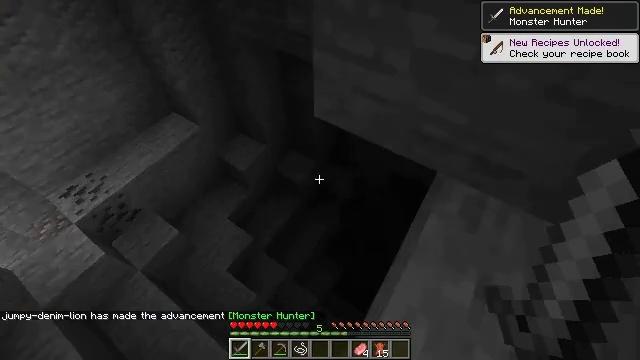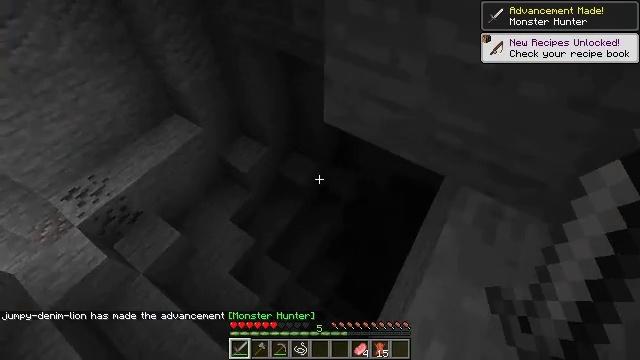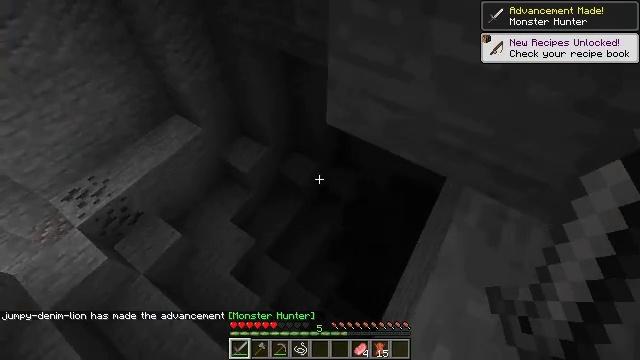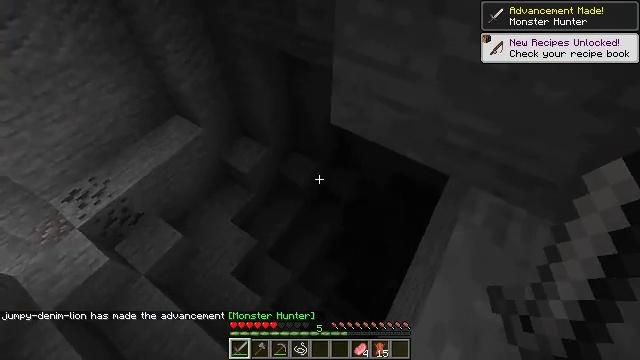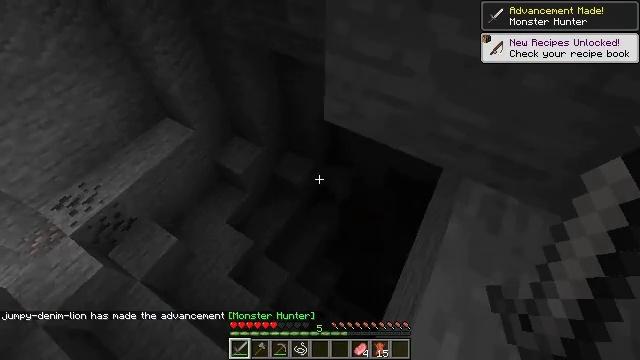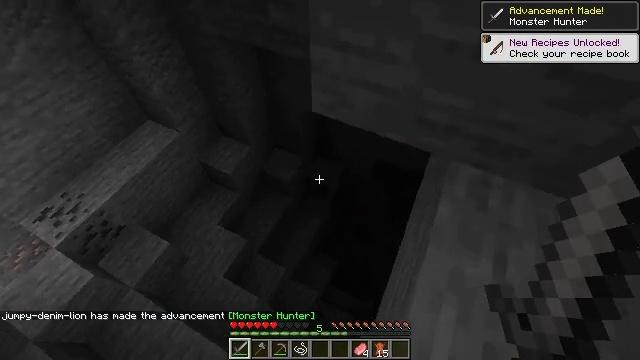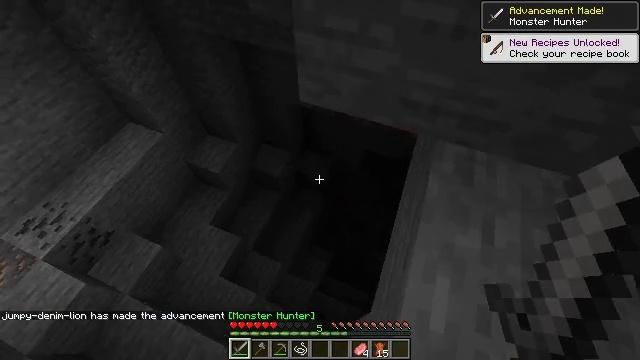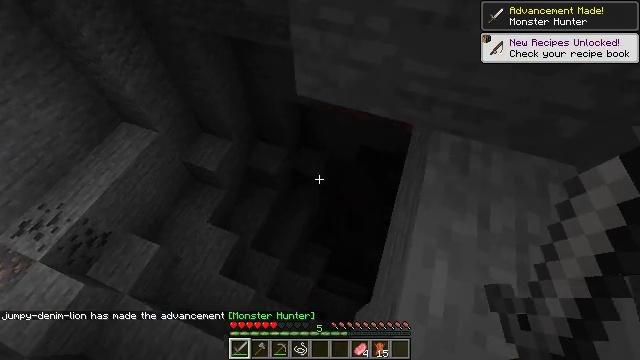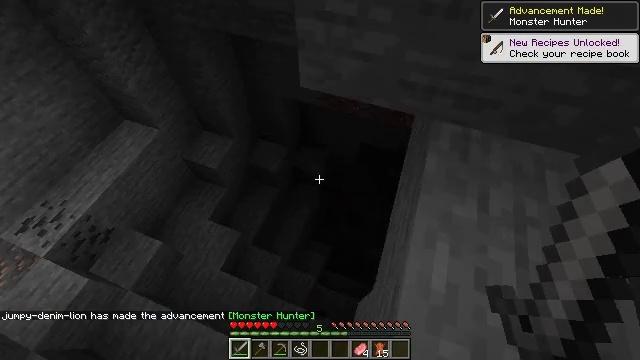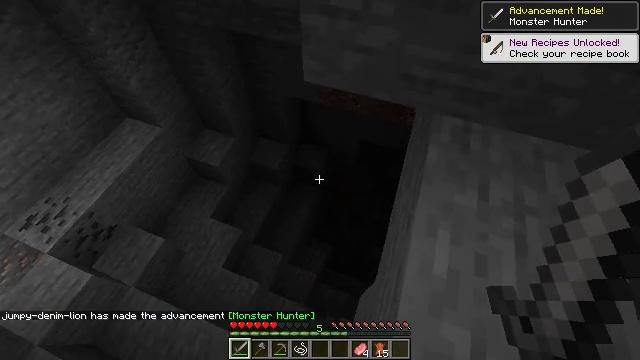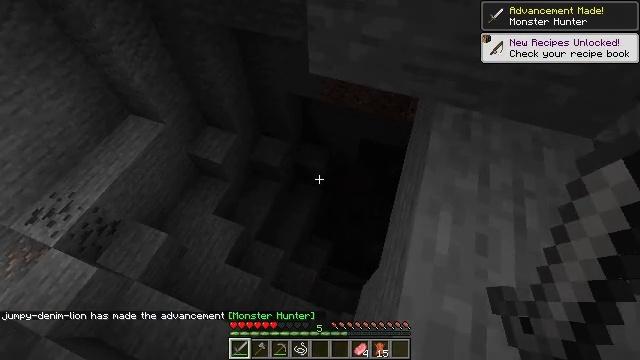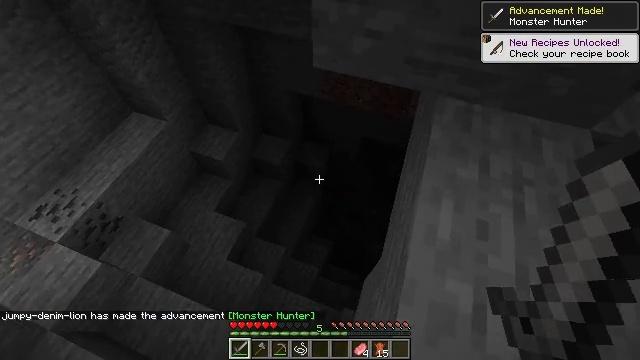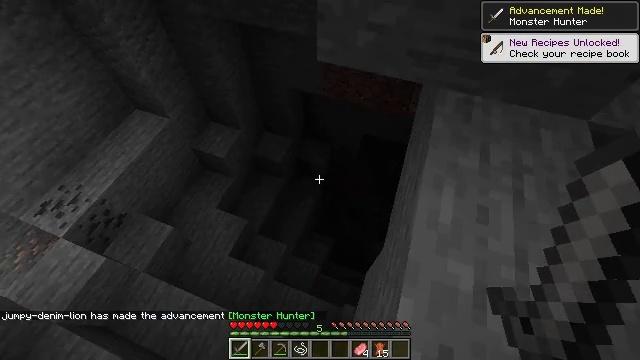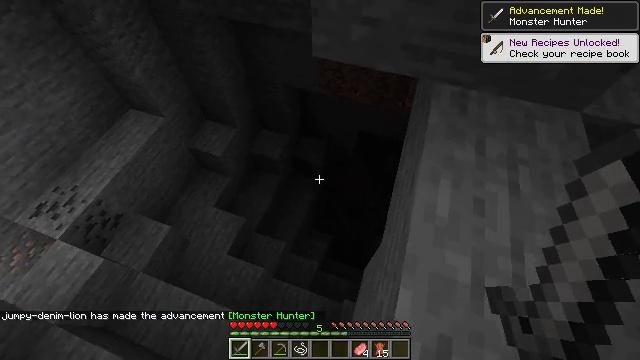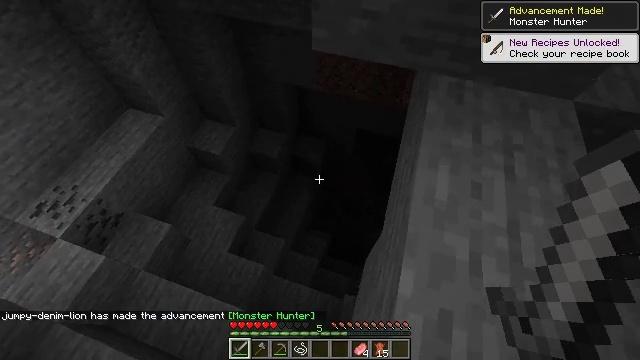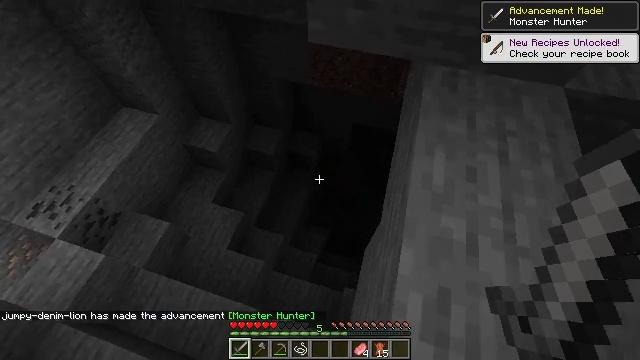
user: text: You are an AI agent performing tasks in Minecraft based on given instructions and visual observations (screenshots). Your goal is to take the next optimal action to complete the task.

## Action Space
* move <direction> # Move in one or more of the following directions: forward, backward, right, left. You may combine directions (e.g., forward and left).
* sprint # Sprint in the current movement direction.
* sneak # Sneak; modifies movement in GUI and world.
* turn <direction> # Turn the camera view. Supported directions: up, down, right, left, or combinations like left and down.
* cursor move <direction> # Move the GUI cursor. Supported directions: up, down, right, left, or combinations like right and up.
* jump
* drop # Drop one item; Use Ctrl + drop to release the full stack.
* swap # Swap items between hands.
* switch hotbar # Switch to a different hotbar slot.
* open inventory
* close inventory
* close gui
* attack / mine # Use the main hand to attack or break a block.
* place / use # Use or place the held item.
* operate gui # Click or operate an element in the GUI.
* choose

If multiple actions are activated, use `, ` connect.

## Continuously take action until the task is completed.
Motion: motion action
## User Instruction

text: Get the crafting table into the inventory.
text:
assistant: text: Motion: move forward and move left, sneak
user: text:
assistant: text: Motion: move left, sneak
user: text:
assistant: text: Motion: move left, sneak
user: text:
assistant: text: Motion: move left, sneak, turn right
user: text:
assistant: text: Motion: move back and move left, sneak, turn right
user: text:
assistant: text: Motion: move back and move left, sneak, turn right and down
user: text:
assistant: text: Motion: move back and move left, sneak, turn right
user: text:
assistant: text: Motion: move back and move left, sneak
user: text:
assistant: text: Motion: move back and move left, sneak
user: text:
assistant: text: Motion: move back and move left, sneak
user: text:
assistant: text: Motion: move back and move left, sneak
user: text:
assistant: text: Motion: move back and move left, sneak
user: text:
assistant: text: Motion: move back and move left, sneak, turn right
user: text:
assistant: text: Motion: move back and move left, sneak
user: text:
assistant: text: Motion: move back and move left, sneak, turn right
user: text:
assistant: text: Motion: move left, sneak
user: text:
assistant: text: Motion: move left, sneak
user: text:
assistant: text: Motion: move left, sneak
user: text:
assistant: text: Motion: move left, sneak
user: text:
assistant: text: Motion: move left, sneak
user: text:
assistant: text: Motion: move left, sneak
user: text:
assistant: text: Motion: move left, sneak
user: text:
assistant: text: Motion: move left, sneak
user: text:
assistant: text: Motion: move left, sneak
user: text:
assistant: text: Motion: move left, sneak
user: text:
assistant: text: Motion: move left, sneak
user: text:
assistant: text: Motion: move left, sneak, turn right and down
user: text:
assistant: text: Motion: move left, sneak, turn right and down
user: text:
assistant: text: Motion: move left, sneak, turn right and down
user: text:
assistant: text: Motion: move left, sneak, turn right and down